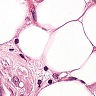
Metastatic tissue present: yes